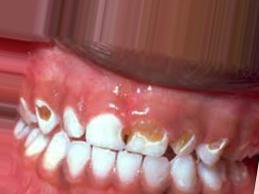
Condition: Caries